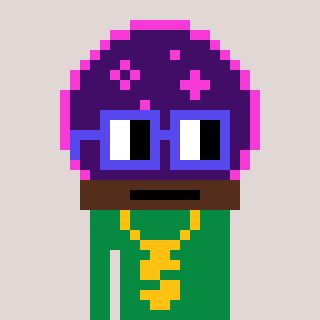
a pixel art character with square blue glasses, a crystalball-shaped head and a green-colored body on a warm background